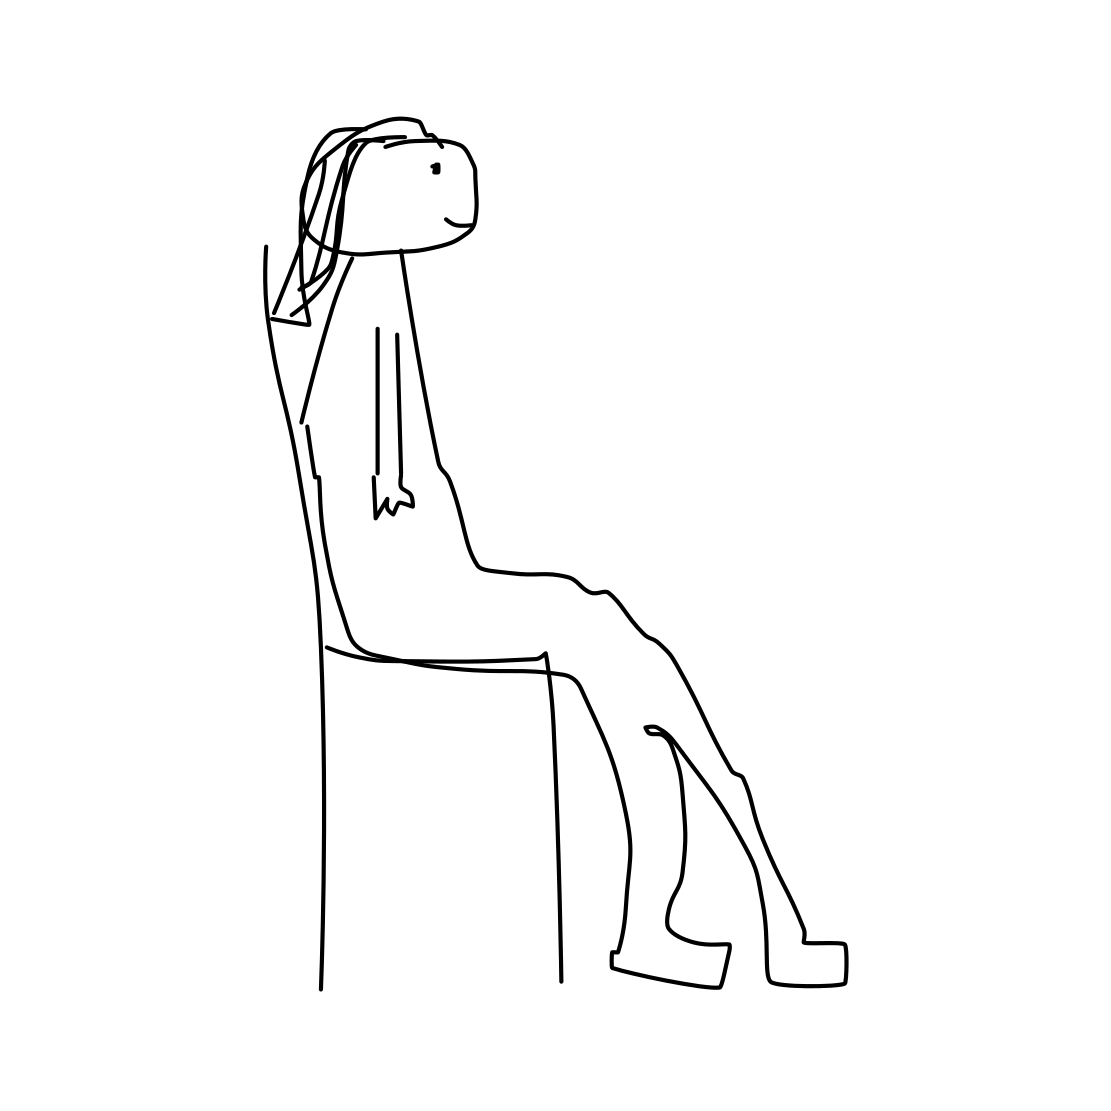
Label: person sitting